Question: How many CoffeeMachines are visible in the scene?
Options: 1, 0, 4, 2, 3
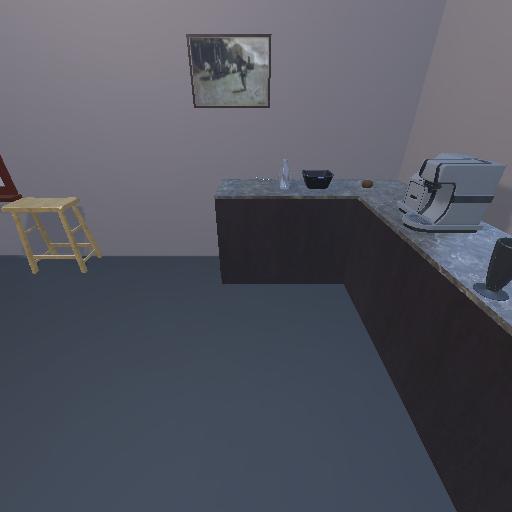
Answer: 1